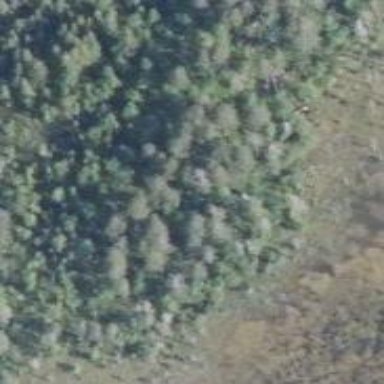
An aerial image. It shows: Woodland consisting mainly of needle-leaved trees.